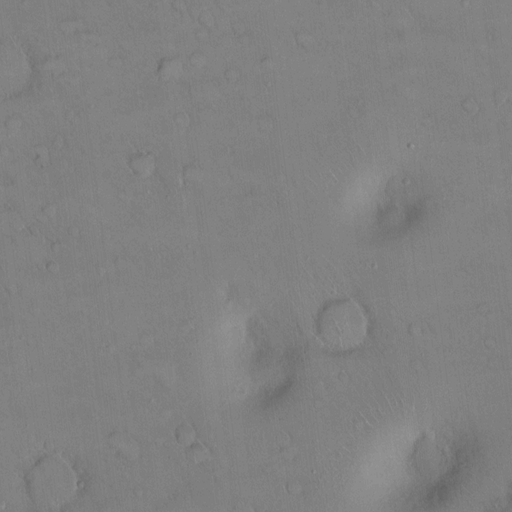
Classes present: Background, Cone